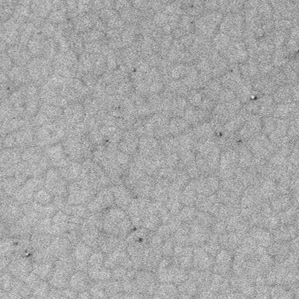
Label: frost